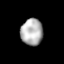
Tissue: lung
Cell type: Epithelial cells
Senescence score: 0.196
Nuclear area (px): 578
Mean DAPI intensity: 175.46